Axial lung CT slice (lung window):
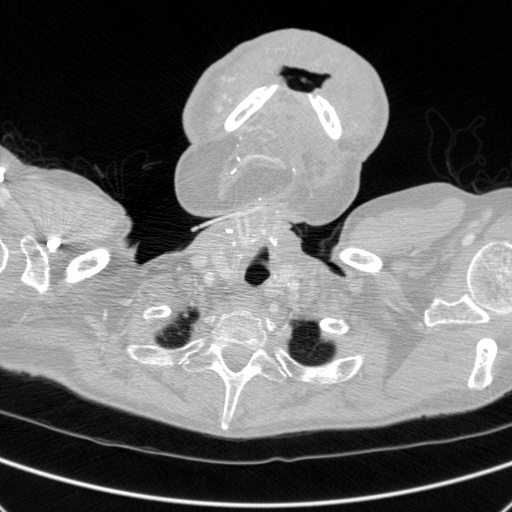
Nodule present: no